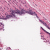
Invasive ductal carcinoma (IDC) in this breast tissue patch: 0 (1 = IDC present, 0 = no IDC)